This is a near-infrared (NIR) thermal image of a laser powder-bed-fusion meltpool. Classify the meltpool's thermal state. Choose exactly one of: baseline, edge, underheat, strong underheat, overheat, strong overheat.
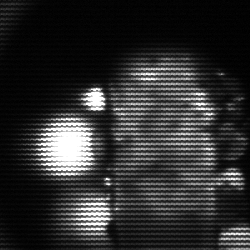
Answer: strong underheat